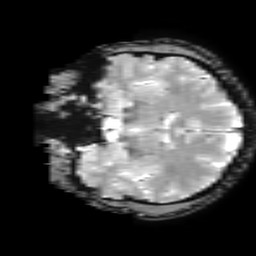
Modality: T2starw
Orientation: coronal
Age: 33
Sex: male
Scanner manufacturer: ge
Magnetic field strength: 3 T
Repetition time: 0.65 s
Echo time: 0.02 s